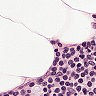
Metastatic tissue present: no